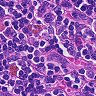
Metastatic tissue present: no